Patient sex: M
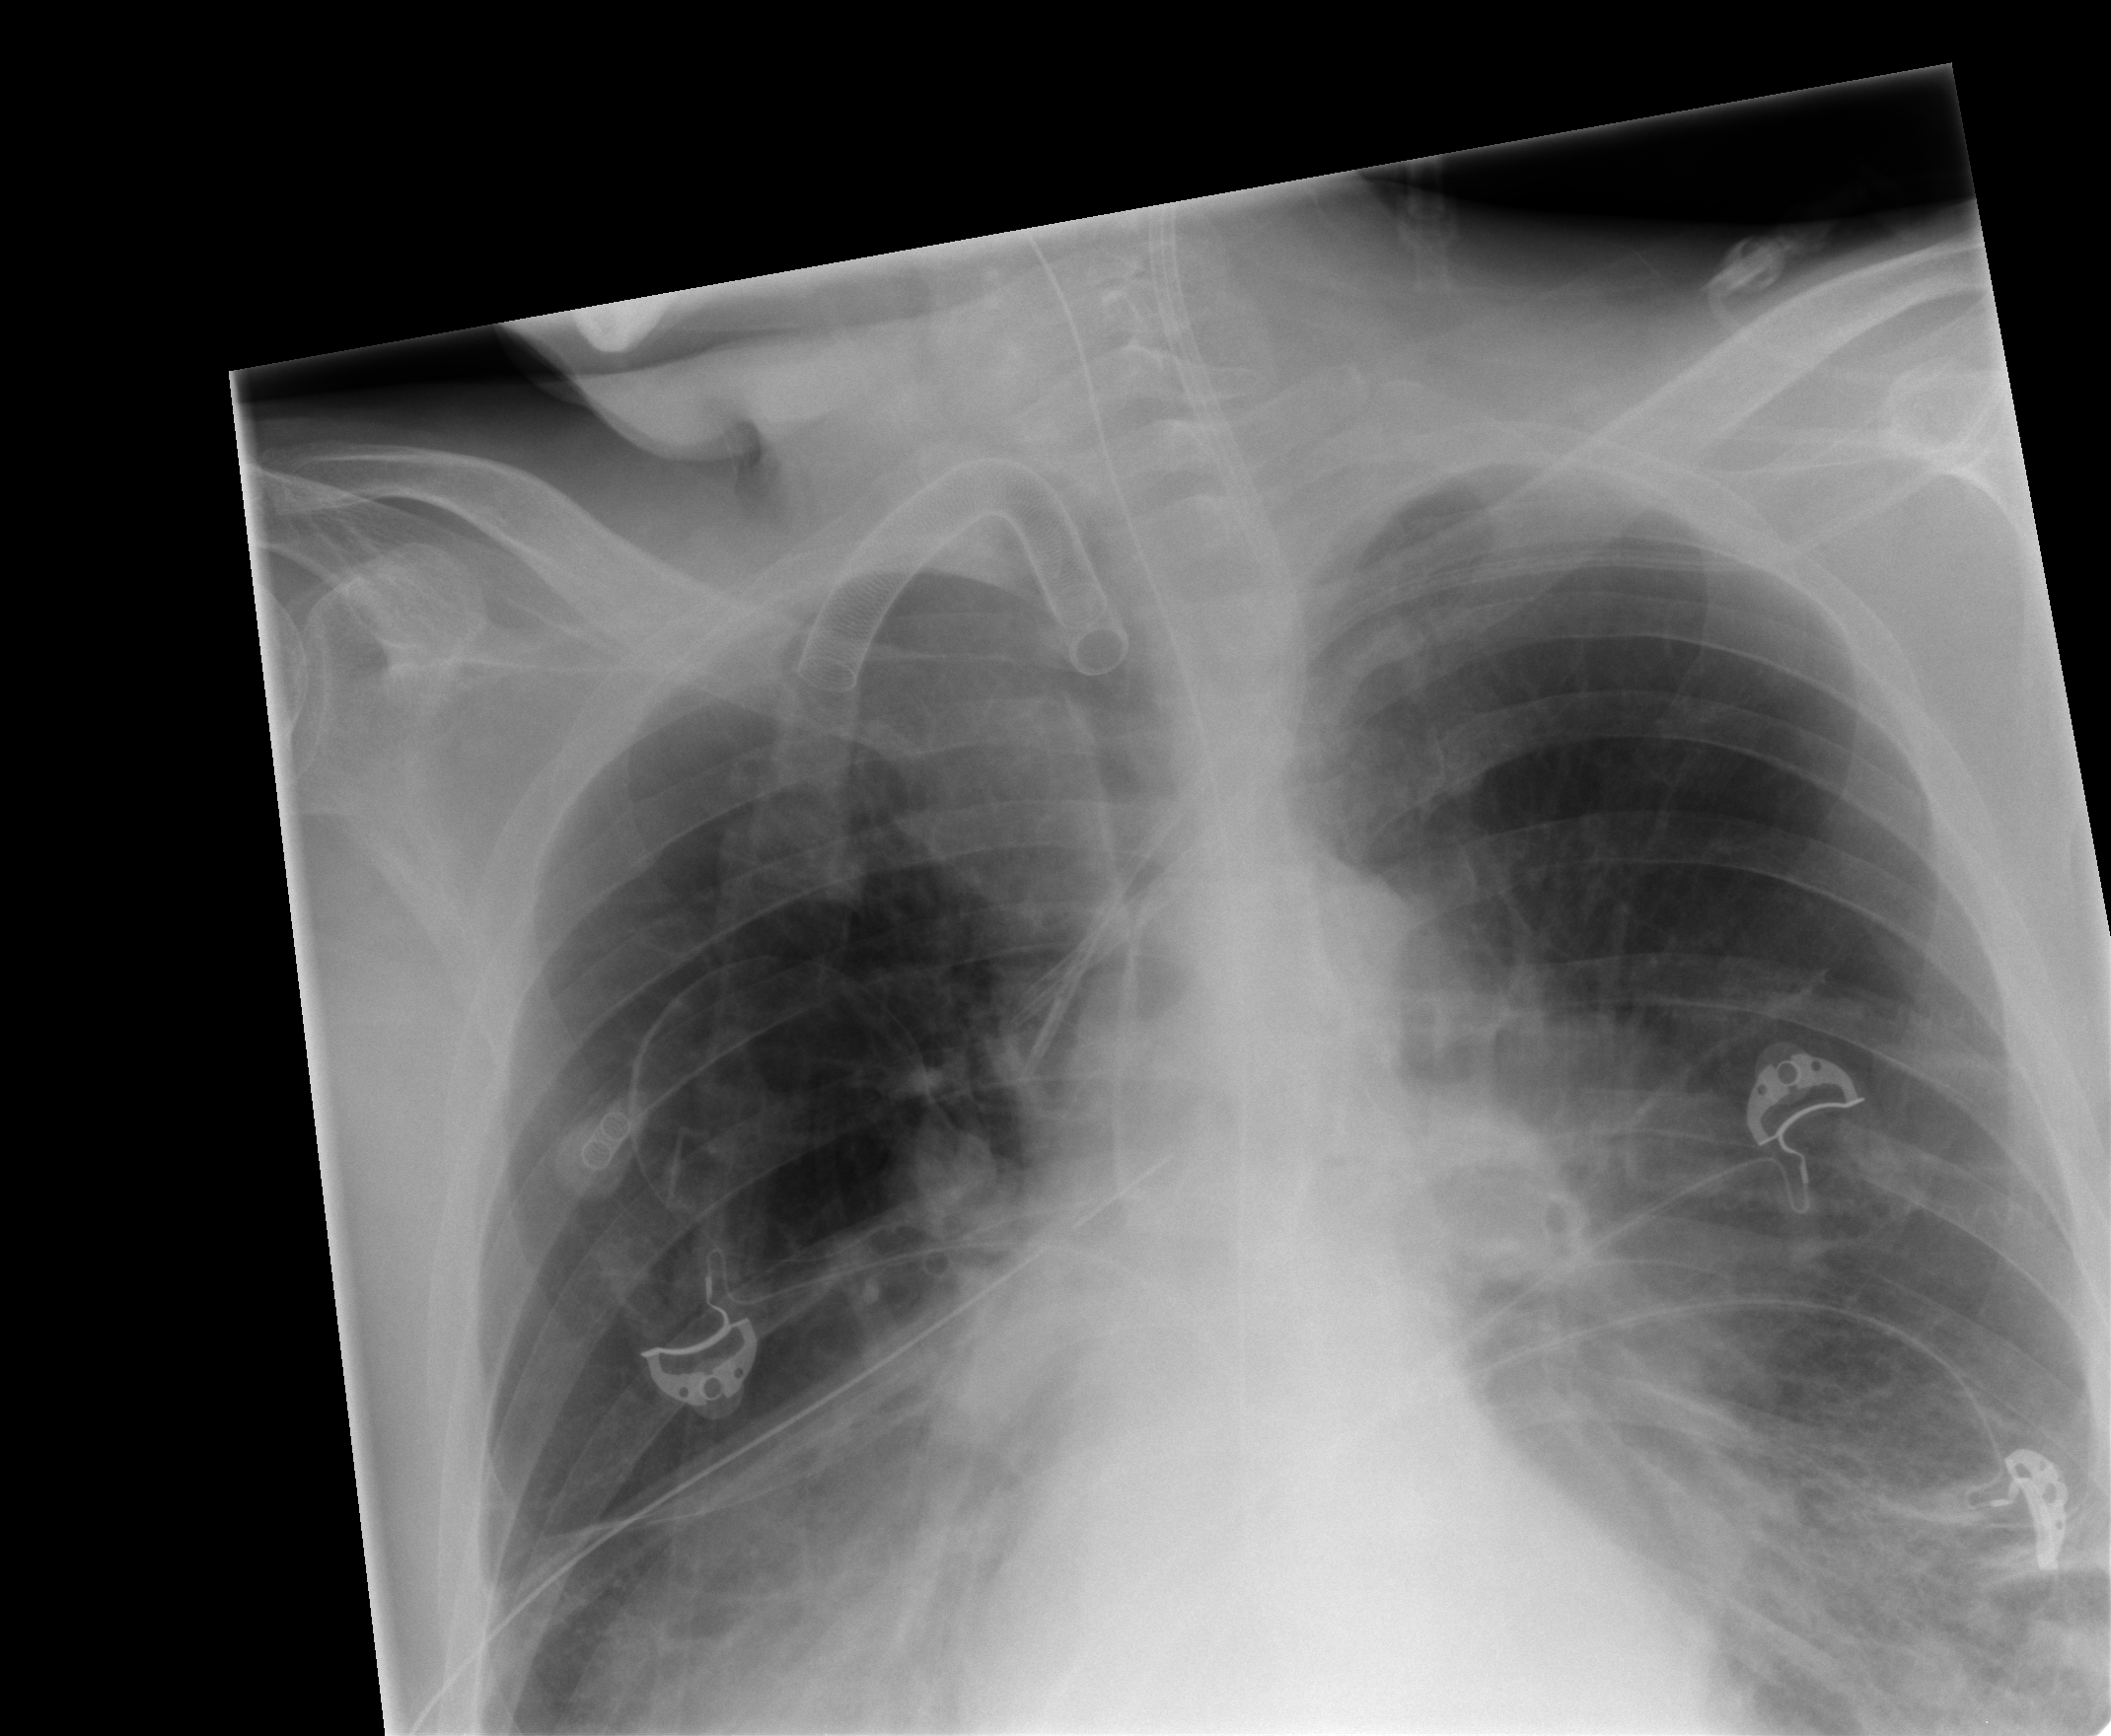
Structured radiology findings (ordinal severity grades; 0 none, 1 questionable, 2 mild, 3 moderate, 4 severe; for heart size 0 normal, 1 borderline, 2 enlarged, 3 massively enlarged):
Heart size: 0
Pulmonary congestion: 2
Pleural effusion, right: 0
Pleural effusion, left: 2
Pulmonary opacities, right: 0
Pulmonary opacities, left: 0
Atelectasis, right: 2
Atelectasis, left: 3